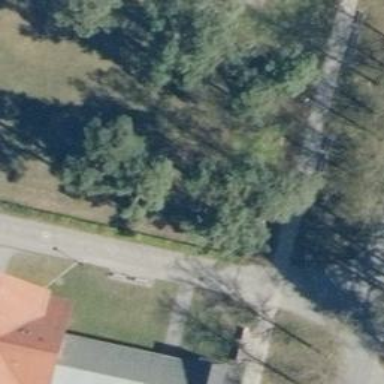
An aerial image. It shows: Evergreen needle-leaved tree.